Field crop: maize
Growth stage: 2
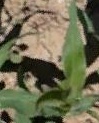
Species: maize